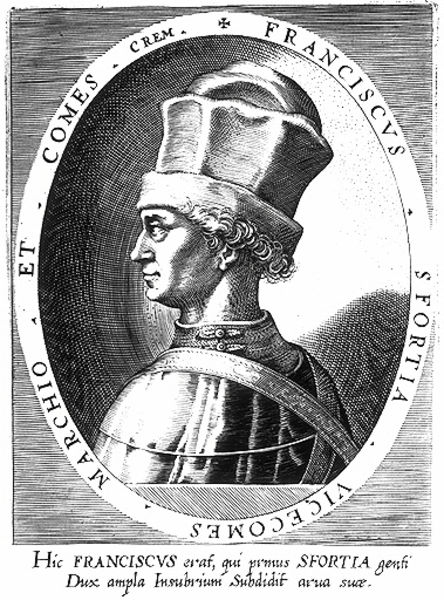
Titel: Bildnis des Herzogs Francesco Sforza I von Mailand
Künstler: Dominicus Custos
Institution: (Seriendruck)
Schlagwörter: kopf, mann, schatten, umhang, weiß, frankreich, grau, hut, licht, mund, nase, ohr, profil, schwarz, zeichnung, kappe, mütze, augen, falten, kragen, rahmen, bildnis, hals, portrait, porträt, brüstung, auge, gewand, haare, mantel, adel, brustbild, kinn, krone, locken, renaissance, schulter, oval, schärpe, adlig, kopfbedeckung, lächeln, holzschnitt, schrift, italien, grafik, graphik, rand, könig, papst, riemen, inschrift, seitenansicht, seitenlicht, buch, medaillon, druck, druckgraphik, schraffur, radierung, stich, seite, text, buchstabe, buchstaben, strich, grauabstufungen, scherpe, franz, buchdruck, portät, franziskus, kin, medaille, kupferstich, träger, graf, brunelleschi, michelangelo, latein, beischrift, vignette, kreuzschraffur, portarit, ruhm, franciscus, portriat, francesco, markgraf, frances, hic, comes, fancesco, francesco sforza, marchio, sfortia, sforza, franziscus, muenze, mpnze, vizegraf, imprimitur